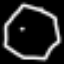
Label: octagon